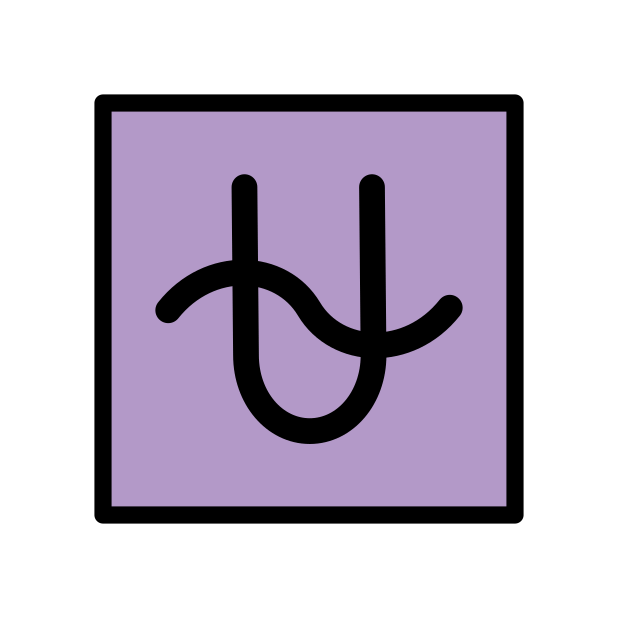
Ophiuchus